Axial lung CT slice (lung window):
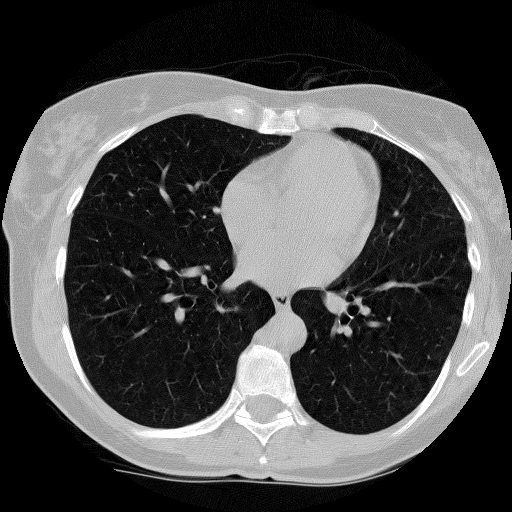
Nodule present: no